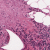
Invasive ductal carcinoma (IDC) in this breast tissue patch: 0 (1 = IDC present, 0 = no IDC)